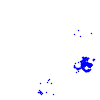
Particle: proton